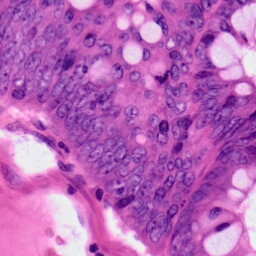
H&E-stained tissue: Colon